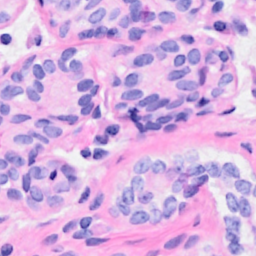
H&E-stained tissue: Breast